Question: Is there a way to do that?

Click on 'No' button and a site will open with default browser?
Thank you!
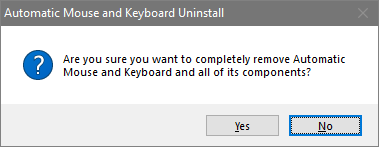
Answer: There's no direct API to detect that the user clicked .
But knowing that the uninstaller:
- <URL>'usAppMutexCheck'
So if 'DeinitializeUninstall' is called without 'CurUninstallStepChanged' ever being called, you know that the user clicked .
'''
[Code]
var
UninstallationStarted: Boolean;
procedure CurUninstallStepChanged(CurUninstallStep: TUninstallStep);
begin
UninstallationStarted := True;
end;
procedure DeinitializeUninstall();
var
ErrorCode: Integer;
begin
if not UninstallationStarted then
begin
Log('User clicked No');
ShellExec('open', 'https://www.example.com/uninstallationaborted', '', '',
SW_SHOW, ewNoWait, ErrorCode);
end;
end;
'''